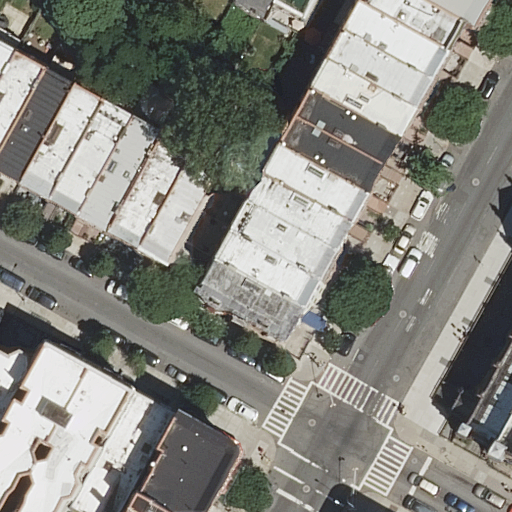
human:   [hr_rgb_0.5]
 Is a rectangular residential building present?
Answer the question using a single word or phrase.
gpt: yes

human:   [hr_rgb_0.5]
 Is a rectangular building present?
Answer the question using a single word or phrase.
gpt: yes

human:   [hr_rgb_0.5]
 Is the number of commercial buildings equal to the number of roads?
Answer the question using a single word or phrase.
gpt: no

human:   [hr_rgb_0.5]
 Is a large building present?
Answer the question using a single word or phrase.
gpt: yes

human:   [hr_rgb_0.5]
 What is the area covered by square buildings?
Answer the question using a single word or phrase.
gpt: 0m2

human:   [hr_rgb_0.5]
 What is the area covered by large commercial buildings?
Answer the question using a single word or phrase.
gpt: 0m2

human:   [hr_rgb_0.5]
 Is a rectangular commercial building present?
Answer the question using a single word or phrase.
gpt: no

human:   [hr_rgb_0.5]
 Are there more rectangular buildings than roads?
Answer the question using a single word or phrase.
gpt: yes

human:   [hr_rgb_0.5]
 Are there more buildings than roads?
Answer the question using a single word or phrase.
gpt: yes

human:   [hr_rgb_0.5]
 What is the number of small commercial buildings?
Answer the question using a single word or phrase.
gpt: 0

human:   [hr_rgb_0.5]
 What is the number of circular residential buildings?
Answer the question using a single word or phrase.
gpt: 0

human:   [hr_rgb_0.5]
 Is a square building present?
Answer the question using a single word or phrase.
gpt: no

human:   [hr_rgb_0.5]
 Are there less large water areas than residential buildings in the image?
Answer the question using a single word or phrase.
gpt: yes

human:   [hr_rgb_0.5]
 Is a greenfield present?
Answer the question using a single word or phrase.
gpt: no

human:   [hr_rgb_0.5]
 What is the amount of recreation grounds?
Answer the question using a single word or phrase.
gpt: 0

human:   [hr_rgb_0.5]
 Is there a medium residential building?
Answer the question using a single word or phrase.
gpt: yes

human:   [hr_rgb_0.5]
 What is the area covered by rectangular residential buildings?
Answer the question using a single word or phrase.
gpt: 3110m2

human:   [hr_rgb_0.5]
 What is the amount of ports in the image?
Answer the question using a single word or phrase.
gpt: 0

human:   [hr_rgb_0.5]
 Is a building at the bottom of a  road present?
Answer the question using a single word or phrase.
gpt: yes

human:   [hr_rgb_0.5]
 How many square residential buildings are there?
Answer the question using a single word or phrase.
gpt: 0

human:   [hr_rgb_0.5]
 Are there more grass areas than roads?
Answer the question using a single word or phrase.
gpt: no

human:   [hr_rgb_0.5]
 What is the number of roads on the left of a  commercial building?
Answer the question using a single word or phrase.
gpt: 0

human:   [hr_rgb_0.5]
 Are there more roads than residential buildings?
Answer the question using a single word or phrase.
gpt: no

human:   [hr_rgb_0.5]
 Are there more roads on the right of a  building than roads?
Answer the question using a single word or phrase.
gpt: no

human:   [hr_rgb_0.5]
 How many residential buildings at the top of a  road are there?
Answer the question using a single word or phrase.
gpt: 23

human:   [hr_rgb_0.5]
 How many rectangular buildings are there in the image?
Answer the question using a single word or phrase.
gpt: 26

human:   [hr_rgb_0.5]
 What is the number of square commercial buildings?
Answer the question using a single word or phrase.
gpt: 0

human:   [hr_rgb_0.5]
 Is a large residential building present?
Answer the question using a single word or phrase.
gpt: yes

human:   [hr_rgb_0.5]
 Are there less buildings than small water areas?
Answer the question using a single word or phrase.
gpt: no

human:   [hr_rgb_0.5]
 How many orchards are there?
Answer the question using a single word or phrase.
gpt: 0

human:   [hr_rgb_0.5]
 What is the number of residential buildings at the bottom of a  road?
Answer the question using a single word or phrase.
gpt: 4

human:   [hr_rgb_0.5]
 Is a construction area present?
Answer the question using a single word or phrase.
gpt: no

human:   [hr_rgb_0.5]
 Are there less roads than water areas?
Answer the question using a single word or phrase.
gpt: no

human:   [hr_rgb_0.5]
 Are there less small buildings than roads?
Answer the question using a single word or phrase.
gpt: no

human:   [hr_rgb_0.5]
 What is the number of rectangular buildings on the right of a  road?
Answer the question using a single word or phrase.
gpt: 14

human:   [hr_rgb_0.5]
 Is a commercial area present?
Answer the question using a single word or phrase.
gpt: no